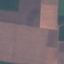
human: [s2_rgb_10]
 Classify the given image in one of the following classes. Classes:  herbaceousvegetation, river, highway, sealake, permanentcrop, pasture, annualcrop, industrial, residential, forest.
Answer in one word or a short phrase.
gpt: AnnualCrop